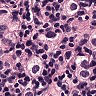
Metastatic tissue present: yes